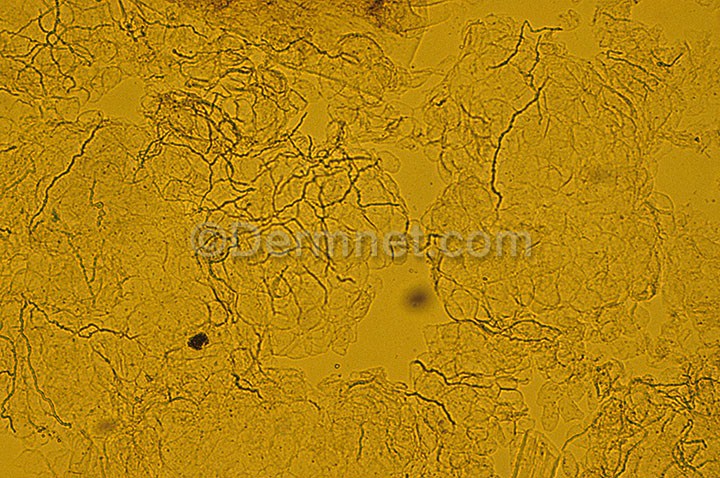
Disease: Tinea Ringworm Candidiasis and other Fungal Infections